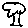
Label: tree